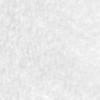
Label: no_change